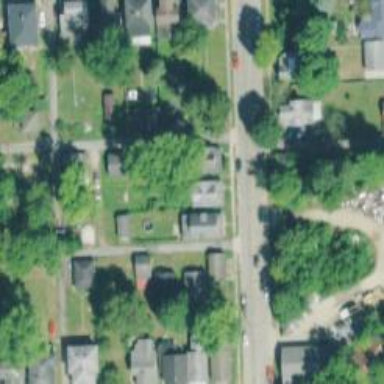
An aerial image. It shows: Alleyway designated as service road.